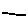
Label: line